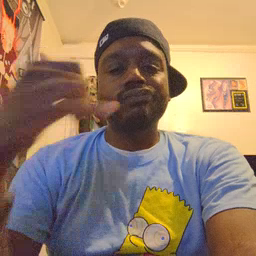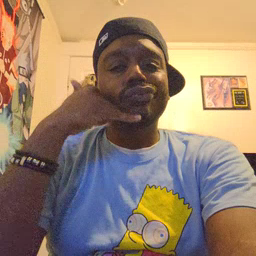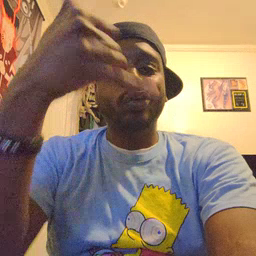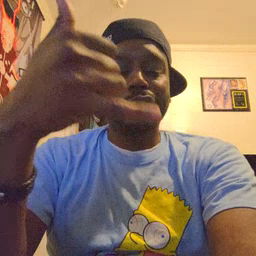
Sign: callonphone